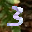
Label: 3